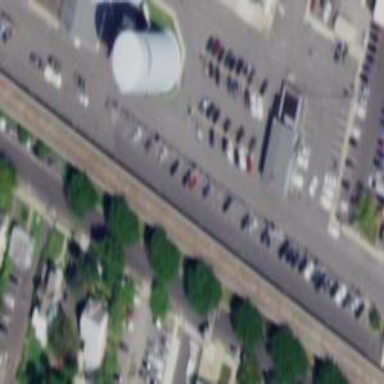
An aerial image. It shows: Parking area with surface.